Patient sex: F
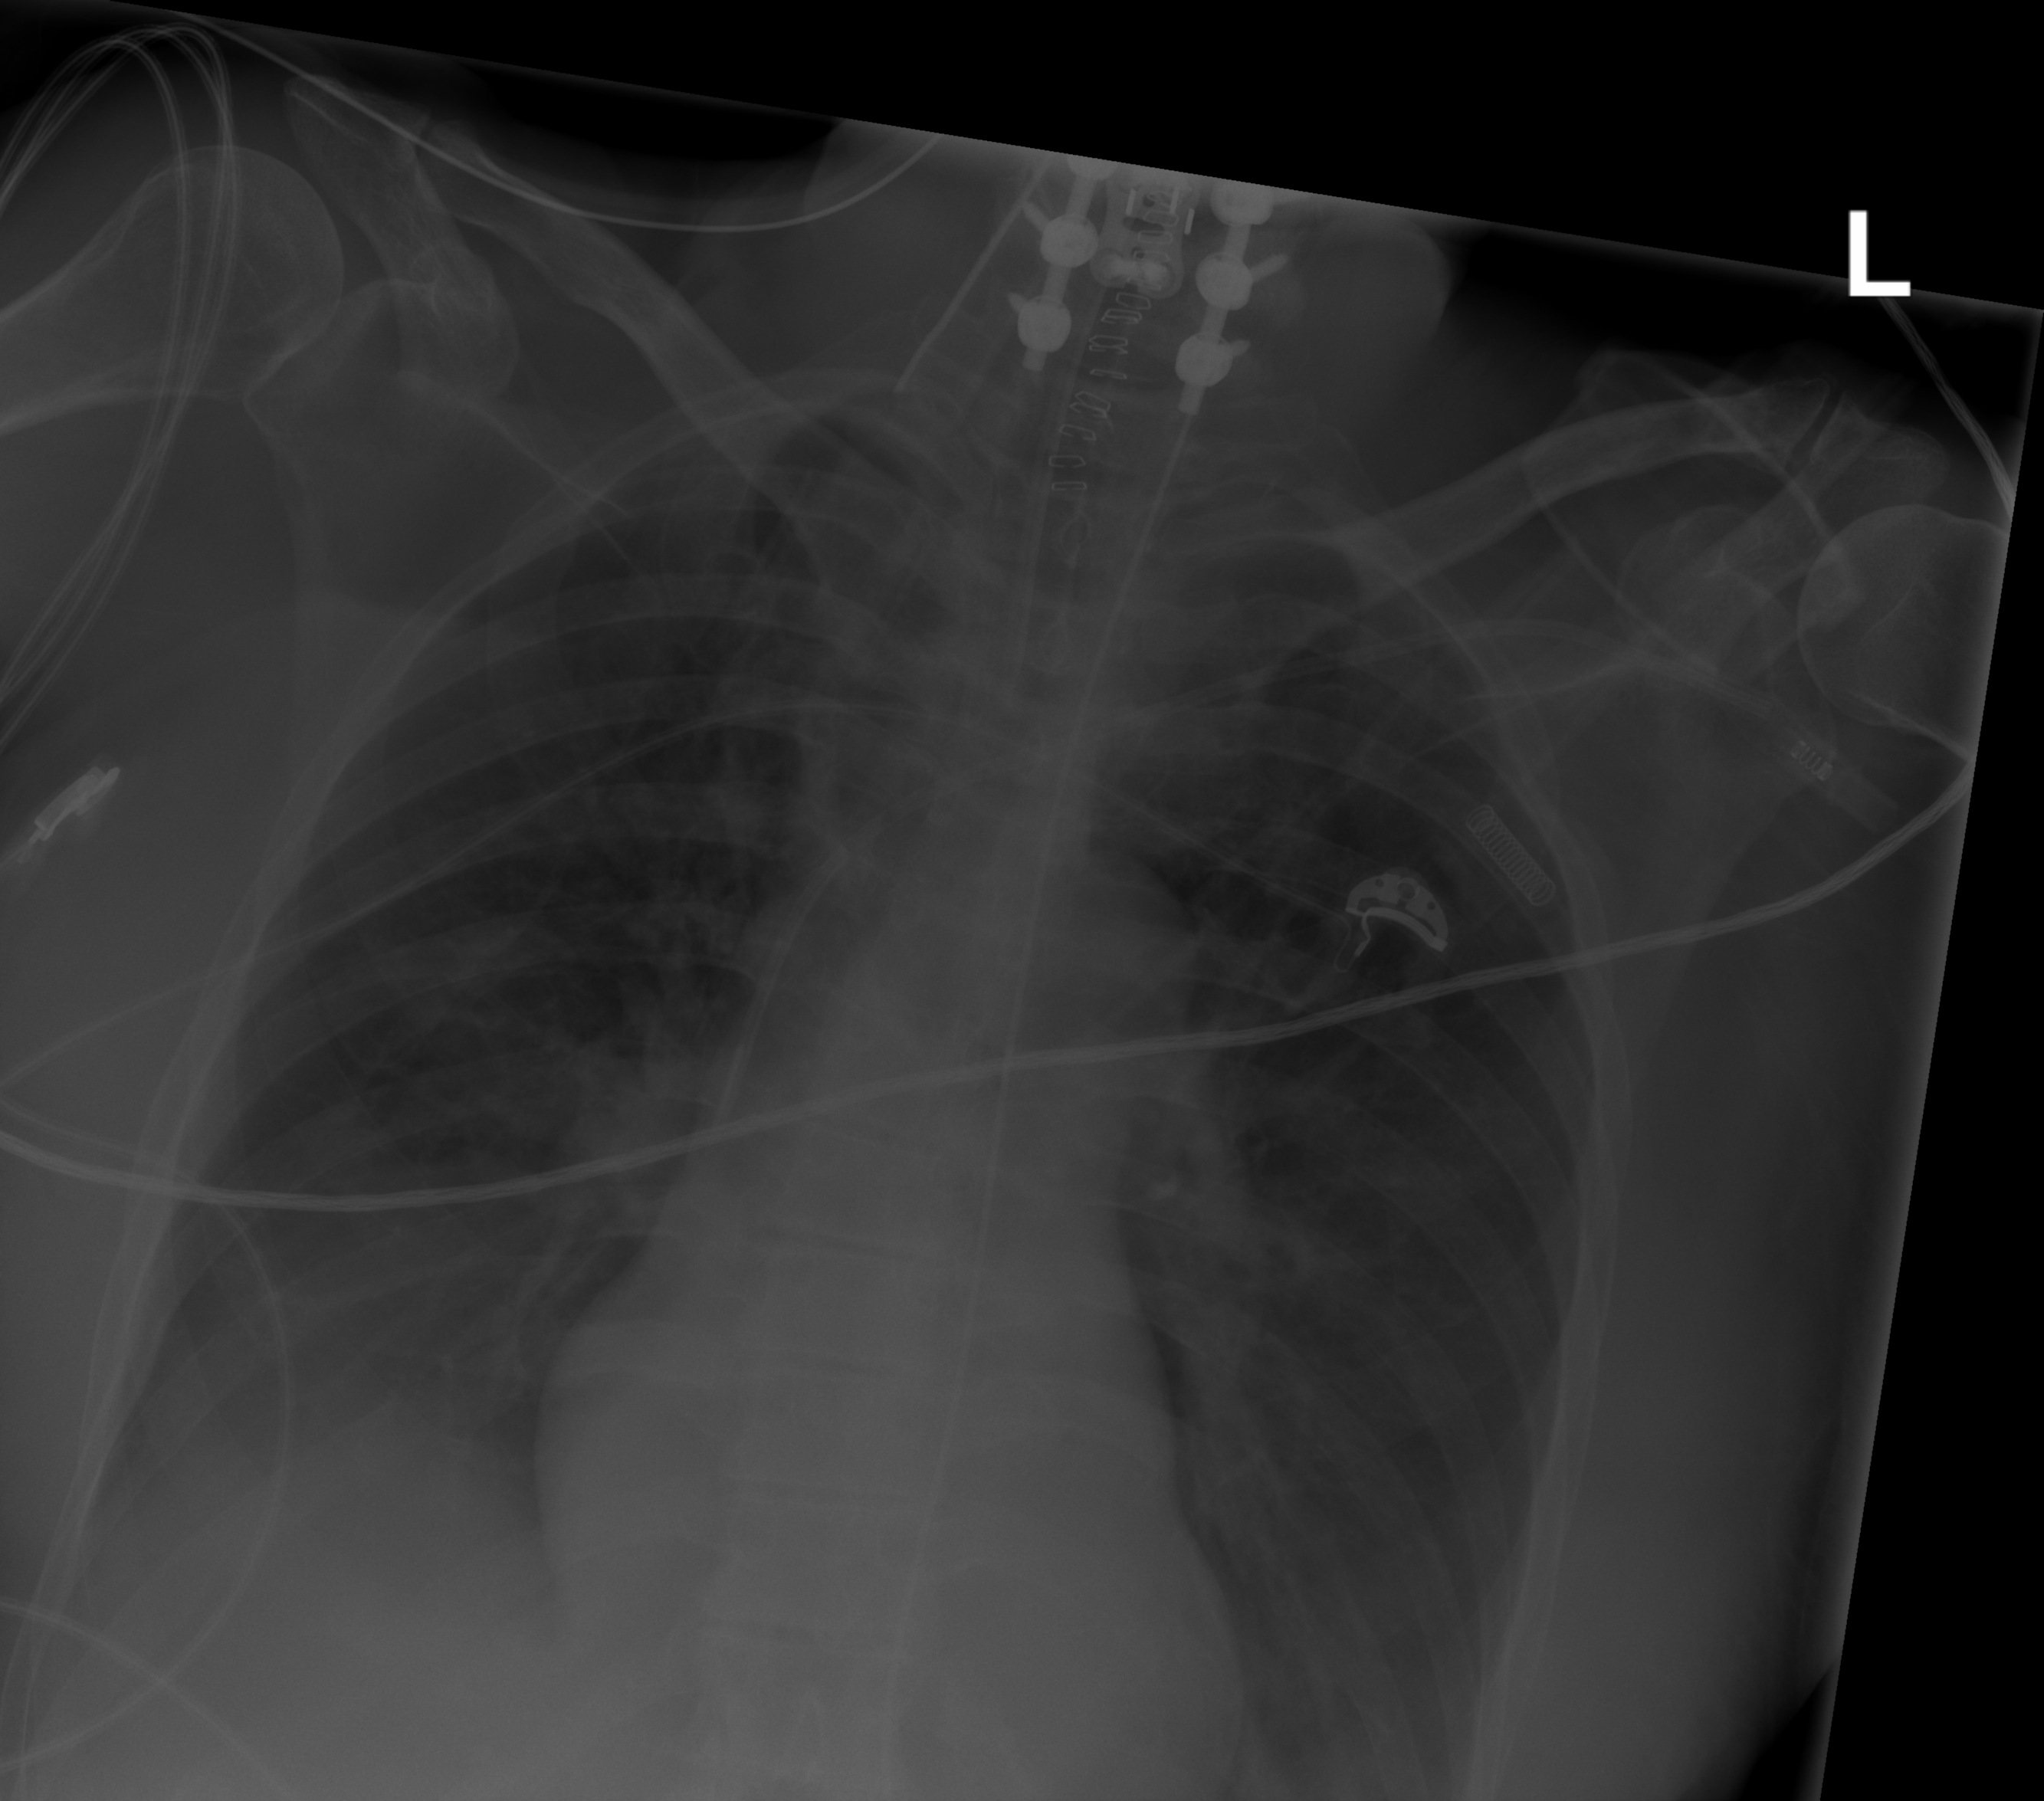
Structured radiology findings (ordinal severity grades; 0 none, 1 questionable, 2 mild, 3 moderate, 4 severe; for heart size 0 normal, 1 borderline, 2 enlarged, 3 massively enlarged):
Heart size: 0
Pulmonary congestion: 0
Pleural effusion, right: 3
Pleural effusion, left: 2
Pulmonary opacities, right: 1
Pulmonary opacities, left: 0
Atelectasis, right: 3
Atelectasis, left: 0